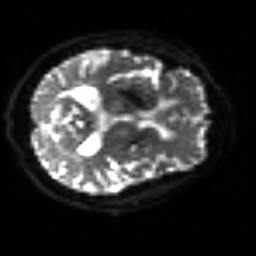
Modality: sbref
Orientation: axial
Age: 54
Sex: female
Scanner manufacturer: siemens
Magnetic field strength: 3 T
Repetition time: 3.2 s
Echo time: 0.081 s